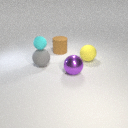
large gray rubber sphere in front of large yellow rubber sphere